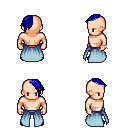
a pixel art fantasy rpg character, male body template, human, light skin, overskirt, magenta pants, blue long mohawk hairstyle, bracelets, black shoes, four views (front, back, left, right), 2x2 character sprite sheet, small pixel art, hard edges, no anti-aliasing